Field crop: tomato
Growth stage: 1
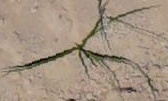
Species: cyperus